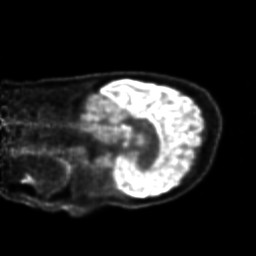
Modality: PET
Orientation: sagittal
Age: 30
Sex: male
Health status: ill